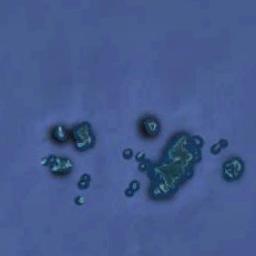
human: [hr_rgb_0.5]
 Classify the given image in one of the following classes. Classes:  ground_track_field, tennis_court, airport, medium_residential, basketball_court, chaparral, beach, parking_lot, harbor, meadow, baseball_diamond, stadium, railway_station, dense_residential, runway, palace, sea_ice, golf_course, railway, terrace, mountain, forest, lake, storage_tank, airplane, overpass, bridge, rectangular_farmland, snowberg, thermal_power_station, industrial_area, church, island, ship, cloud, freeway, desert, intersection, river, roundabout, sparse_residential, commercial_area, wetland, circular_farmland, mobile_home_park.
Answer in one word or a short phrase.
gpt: island